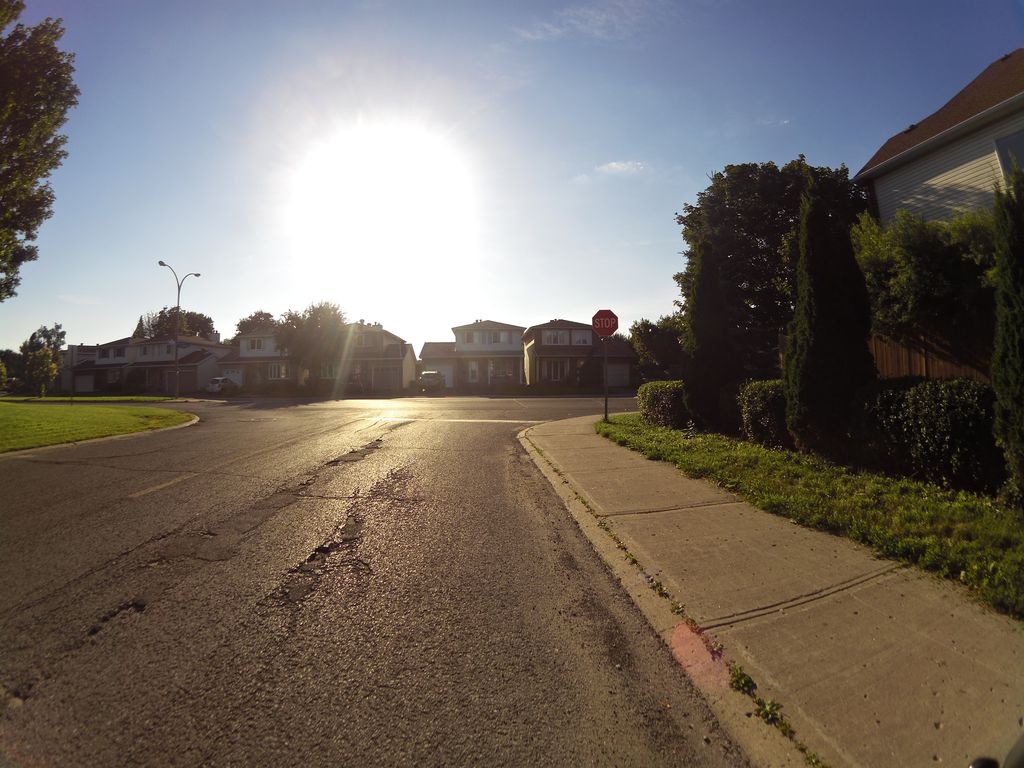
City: ottawa-gatineau